Interaction volume radius: 5 \u00c5
Interaction volume height: 50 \u00c5
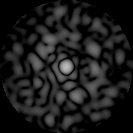
Disorder parameter: 0.8383